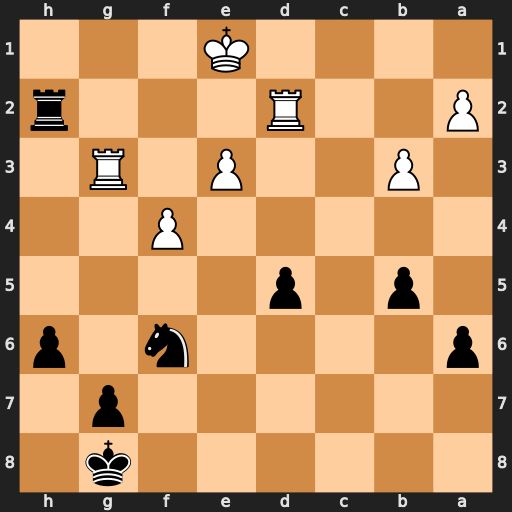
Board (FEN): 6k1/6p1/p4n1p/1p1p4/5P2/1P2P1R1/P2R3r/4K3
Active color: b
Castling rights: -
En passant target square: -
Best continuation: Rxd2 Kxd2 Ne4+ Kd3 Nxg3